Question: I have downloaded an android project from Github.
<URL>
It is an ExpandableButtonMenu library.
There is a demo activity also provided for seeing it in action.
But,whatever I tried, I dont seem to have got the app to run(it compiles, and crashes).
Here is Exactly what I have done:
1. Extract the Download Zip.
2. Go to File->import->Android->Existing Android Code into workspace
3. Browse for the extracted folder.
4. After that, TWO projects are visible for selection(one is the demo, and one is the library project)
5. Select both
6. Mark the library project as library from properties->islibrary
7. Right Click on the demo project->properties->Android->Library->Add the library project from step 4. I also tried going to the build path of the demo project and adding the library project to the build path.
The code returns NO errors, and it compiles, but the app crashes with the following error:
'''
> 05-04 10:28:15.264: E/AndroidRuntime(3639): FATAL EXCEPTION: main
> 05-04 10:28:15.264: E/AndroidRuntime(3639):
> java.lang.RuntimeException: Unable to instantiate activity
> ComponentInfo{lt.lemonlabs.android.samples.expandablebuttonmenu/lt.lemonlabs.android.samples.expandablebuttonmenu.DemoActivity}:
> java.lang.ClassNotFoundException:
> lt.lemonlabs.android.samples.expandablebuttonmenu.DemoActivity 05-04
> 10:28:15.264: E/AndroidRuntime(3639): at
> android.app.ActivityThread.performLaunchActivity(ActivityThread.java:1880)
> 05-04 10:28:15.264: E/AndroidRuntime(3639): at
> android.app.ActivityThread.handleLaunchActivity(ActivityThread.java:1981)
> 05-04 10:28:15.264: E/AndroidRuntime(3639): at
> android.app.ActivityThread.access$600(ActivityThread.java:123) 05-04
> 10:28:15.264: E/AndroidRuntime(3639): at
> android.app.ActivityThread$H.handleMessage(ActivityThread.java:1147)
> 05-04 10:28:15.264: E/AndroidRuntime(3639): at
> android.os.Handler.dispatchMessage(Handler.java:99) 05-04
> 10:28:15.264: E/AndroidRuntime(3639): at
> android.os.Looper.loop(Looper.java:137) 05-04 10:28:15.264:
> E/AndroidRuntime(3639): at
> android.app.ActivityThread.main(ActivityThread.java:4424) 05-04
> 10:28:15.264: E/AndroidRuntime(3639): at
> java.lang.reflect.Method.invokeNative(Native Method) 05-04
> 10:28:15.264: E/AndroidRuntime(3639): at
> java.lang.reflect.Method.invoke(Method.java:511) 05-04 10:28:15.264:
> E/AndroidRuntime(3639): at
> com.android.internal.os.ZygoteInit$MethodAndArgsCaller.run(ZygoteInit.java:825)
> 05-04 10:28:15.264: E/AndroidRuntime(3639): at
> com.android.internal.os.ZygoteInit.main(ZygoteInit.java:592) 05-04
> 10:28:15.264: E/AndroidRuntime(3639): at
> dalvik.system.NativeStart.main(Native Method) 05-04 10:28:15.264:
> E/AndroidRuntime(3639): Caused by: java.lang.ClassNotFoundException:
> lt.lemonlabs.android.samples.expandablebuttonmenu.DemoActivity 05-04
> 10:28:15.264: E/AndroidRuntime(3639): at
> dalvik.system.BaseDexClassLoader.findClass(BaseDexClassLoader.java:61)
> 05-04 10:28:15.264: E/AndroidRuntime(3639): at
> java.lang.ClassLoader.loadClass(ClassLoader.java:501) 05-04
> 10:28:15.264: E/AndroidRuntime(3639): at
> java.lang.ClassLoader.loadClass(ClassLoader.java:461) 05-04
> 10:28:15.264: E/AndroidRuntime(3639): at
> android.app.Instrumentation.newActivity(Instrumentation.java:1025)
> 05-04 10:28:15.264: E/AndroidRuntime(3639): at
> android.app.ActivityThread.performLaunchActivity(ActivityThread.java:1871)
'''
Edit::
Java Build Path Screenshot:

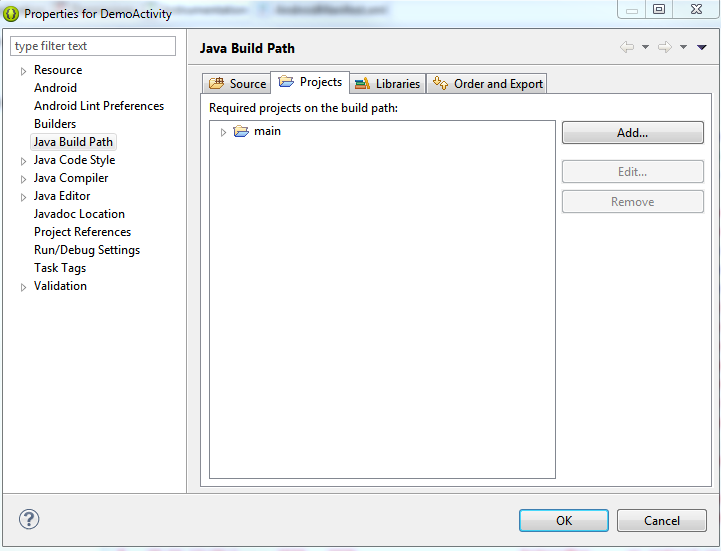
Answer: Seems to be a problem in java build path.
1. Downloaded the zip file. Extracted.
2. Imported both the projects to Eclipse. Made Main as Library project.
3. Referenced Main and AppCompat
4. Ran the project
There are no java files in the src folder
Copy the java files from the link for both the library project and the DemoActivity
or
The java files exist under the java folder. Copy the same to your source folder src/
Then download this
<URL>
and reference the same in your main library project

You are done and can run the project

Finally